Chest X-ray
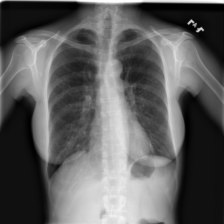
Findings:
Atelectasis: negative
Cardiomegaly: negative
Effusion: negative
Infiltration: negative
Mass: negative
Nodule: negative
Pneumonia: negative
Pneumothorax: negative
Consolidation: negative
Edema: negative
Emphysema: negative
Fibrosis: negative
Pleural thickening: negative
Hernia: negative